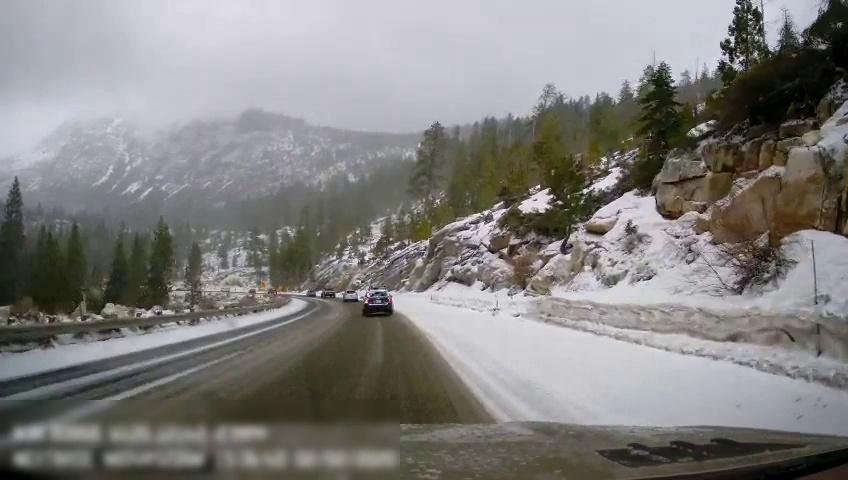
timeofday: Day
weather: Snowy
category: Drivable Space
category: Vehicles | Car
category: Vehicles | Truck
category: Vehicles | Car